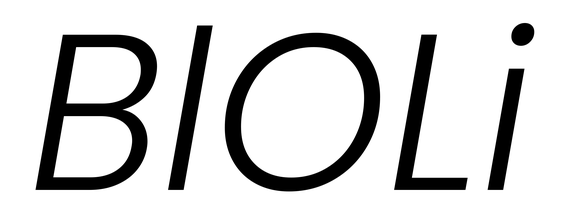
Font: Poppins-LightItalic